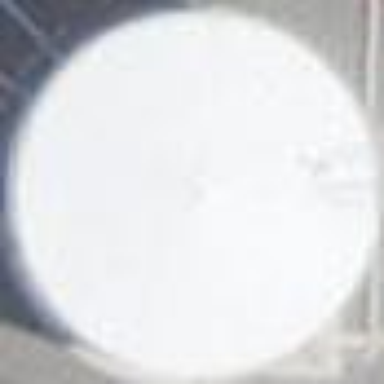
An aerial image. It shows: Storage tank which is man-made.